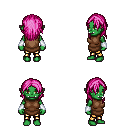
a pixel art fantasy rpg character, female body template, orc, green skin, brown tunic, gold greaves, pink long hairstyle, white cloth bracers, four views (front, back, left, right), 2x2 character sprite sheet, small pixel art, hard edges, no anti-aliasing